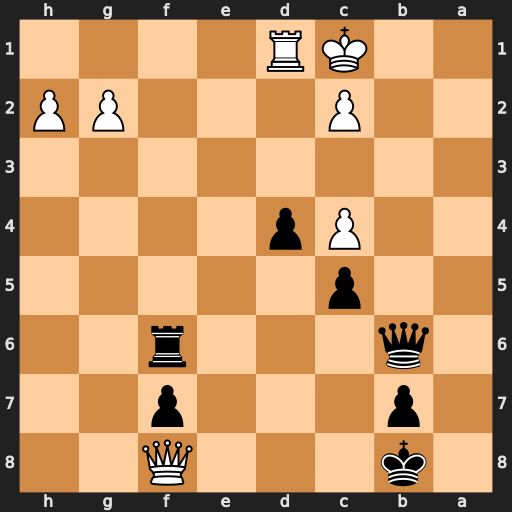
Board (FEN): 1k3Q2/1p3p2/1q3r2/2p5/2Pp4/8/2P3PP/2KR4
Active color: b
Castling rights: -
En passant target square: -
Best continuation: Ka7 Qe7 Re6